Question: is displaying the query correctly but its not saving in the database, it shows the following error while submitting.
'ProgrammingError: (ProgrammingError) can't adapt type 'Category' 'INSERT INTO articles (title, body, category, created) VALUES (%(title)s, %(body)s, %(category)s, %(created)s) RETURNING articles.id' {'category': <blog.models.Category object at 0x03A7E2D0>, 'body': u'Test', 'title': u'This is the New Post', 'created': datetime.datetime(2013, 10, 16, 14, 7, 23, 508000)}'

When i enter the title and content and choose the category which is displayed by quering the results from category database and when trying to submit, it throws the above error.
I know my the error is this line
'''
{'category': <blog.models.Category object at 0x03A7E2D0>
'''
How can i get it correct, where i am missing badly.
---
'''
from models import DBSession
from models import Category
from wtforms import Form, TextField, TextAreaField, SubmitField, validators
from wtforms.ext.sqlalchemy.fields import QuerySelectField
def category_choice():
return DBSession.query(Category)
class ArticleCreateForm(Form):
title = TextField('Title', [validators.required(), validators.length(min=1,max=240)])
body = TextAreaField('Content', [validators.required()])
category = QuerySelectField('Category', query_factory=category_choice )
submit = SubmitField()
class CategoryCreateForm(Form):
name = TextField('Name', [validators.required(), validators.length(min=1,max=240)])
description = TextAreaField('Description', [validators.required()])
submit = SubmitField()
'''
'''
@view_config(route_name='article_action', match_param='action=create', renderer='articles/create.jinja2')
def create(request):
article = Article()
category = Category()
form = ArticleCreateForm(request.POST)
if request.method == 'POST' and form.validate():
form.populate_obj(article )
DBSession.add(article, category)
return HTTPFound(location=request.route_url('home'))
return {'form':form, 'action':request.matchdict.get('create')}
'''
'''
class Category(Base):
__tablename__ = 'categories'
id = Column(Integer, primary_key=True)
name = Column(String(100), unique=True, nullable=False)
description = Column(Text, nullable=False)
def __unicode__(self):
return self.name
class Article(Base):
__tablename__ = 'articles'
id = Column(Integer, primary_key=True)
title = Column(String(255), unique=True, nullable=False)
body = Column(Text, nullable=False)
category = Column(ForeignKey(Category.name), nullable=False)
created = Column(DateTime, default=datetime.datetime.now)
@property
def slug(self):
return urlify(self.title)
@property
def created_in_words(self):
return time_ago_in_words(self.created)
'''
'''
{% extends 'base.jinja2' %}
{% block content %}
<form action="{{ request.route_url('article_action', action='create') }}" method="post">
{{ form.title.label }}
{{ form.title }}<br/>
{{ form.body.label }}
{{ form.body }}<br/>
{{ form.category.label }}
{{ form.category }}<br/>
{{ form.submit }}
</form>
<a href="{{ request.route_url('home') }}">Home</a>
{% endblock %}
'''
'''
Traceback (most recent call last):
File "C:\Python27\lib\site-packages\pyramid_debugtoolbar\panels\performance.py", line 69, in noresource_timer_handler
result = handler(request)
File "C:\Python27\lib\site-packages\pyramid\tweens.py", line 21, in excview_tween
response = handler(request)
File "C:\Python27\lib\site-packages\pyramid_tm\__init__.py", line 82, in tm_tween
reraise(*exc_info)
File "C:\Python27\lib\site-packages\pyramid_tm\__init__.py", line 70, in tm_tween
manager.commit()
File "C:\Python27\lib\site-packages\transaction\_manager.py", line 111, in commit
return self.get().commit()
File "C:\Python27\lib\site-packages\transaction\_transaction.py", line 280, in commit
reraise(t, v, tb)
File "C:\Python27\lib\site-packages\transaction\_transaction.py", line 271, in commit
self._commitResources()
File "C:\Python27\lib\site-packages\transaction\_transaction.py", line 417, in _commitResources
reraise(t, v, tb)
File "C:\Python27\lib\site-packages\transaction\_transaction.py", line 389, in _commitResources
rm.tpc_begin(self)
File "C:\Python27\lib\site-packages\zope\sqlalchemy\datamanager.py", line 90, in tpc_begin
self.session.flush()
File "C:\Python27\lib\site-packages\sqlalchemy\orm\session.py", line 1818, in flush
self._flush(objects)
File "C:\Python27\lib\site-packages\sqlalchemy\orm\session.py", line 1936, in _flush
transaction.rollback(_capture_exception=True)
File "C:\Python27\lib\site-packages\sqlalchemy\util\langhelpers.py", line 58, in __exit__
compat.reraise(exc_type, exc_value, exc_tb)
File "C:\Python27\lib\site-packages\sqlalchemy\orm\session.py", line 1900, in _flush
flush_context.execute()
File "C:\Python27\lib\site-packages\sqlalchemy\orm\unitofwork.py", line 372, in execute
rec.execute(self)
File "C:\Python27\lib\site-packages\sqlalchemy\orm\unitofwork.py", line 525, in execute
uow
File "C:\Python27\lib\site-packages\sqlalchemy\orm\persistence.py", line 64, in save_obj
table, insert)
File "C:\Python27\lib\site-packages\sqlalchemy\orm\persistence.py", line 569, in _emit_insert_statements
execute(statement, params)
File "C:\Python27\lib\site-packages\sqlalchemy\engine\base.py", line 662, in execute
params)
File "C:\Python27\lib\site-packages\sqlalchemy\engine\base.py", line 761, in _execute_clauseelement
compiled_sql, distilled_params
File "C:\Python27\lib\site-packages\sqlalchemy\engine\base.py", line 874, in _execute_context
context)
File "C:\Python27\lib\site-packages\sqlalchemy\engine\base.py", line 1024, in _handle_dbapi_exception
exc_info
File "C:\Python27\lib\site-packages\sqlalchemy\util\compat.py", line 195, in raise_from_cause
reraise(type(exception), exception, tb=exc_tb)
File "C:\Python27\lib\site-packages\sqlalchemy\engine\base.py", line 867, in _execute_context
context)
File "C:\Python27\lib\site-packages\sqlalchemy\engine\default.py", line 324, in do_execute
cursor.execute(statement, parameters)
ProgrammingError: (ProgrammingError) can't adapt type 'Category' 'INSERT INTO articles (title, body, category, created) VALUES (%(title)s, %(body)s, %(category)s, %(created)s) RETURNING articles.id' {'category': <blog.models.Category object at 0x03A7E2D0>, 'body': u'Test', 'title': u'This is the New Post', 'created': datetime.datetime(2013, 10, 16, 14, 7, 23, 508000)}
'''
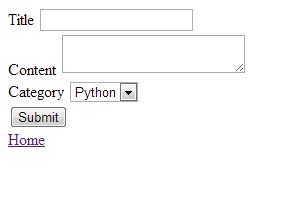
Answer: The category relationship in your Article model is not correct. It has two problems:
1. you have not provided the data type for the column.
2. Article.category needs to be a relationship, not a column.
If you modify your Article class to something like this things should improve:
'''
class Article(Base):
...
category_name = Column(String(100), ForeignKey(Category.name), nullable=False)
category = relationship(Category)
'''
If you do that SQLAlchemy will know that the category property must be a Category instance and will automatically load and save Category instances as needed.